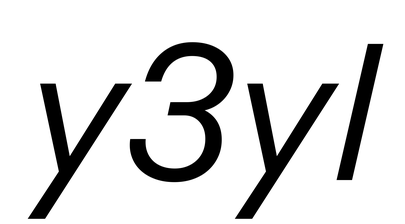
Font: InstrumentSans-Italic_Italic